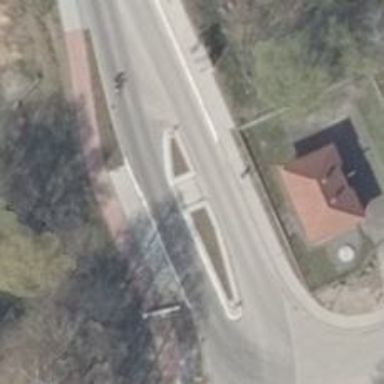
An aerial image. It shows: Unmarked crossing with pedestrian island. The crossing includes traffic calming island.